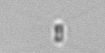
Label: Chaetoceros_tenuissimus